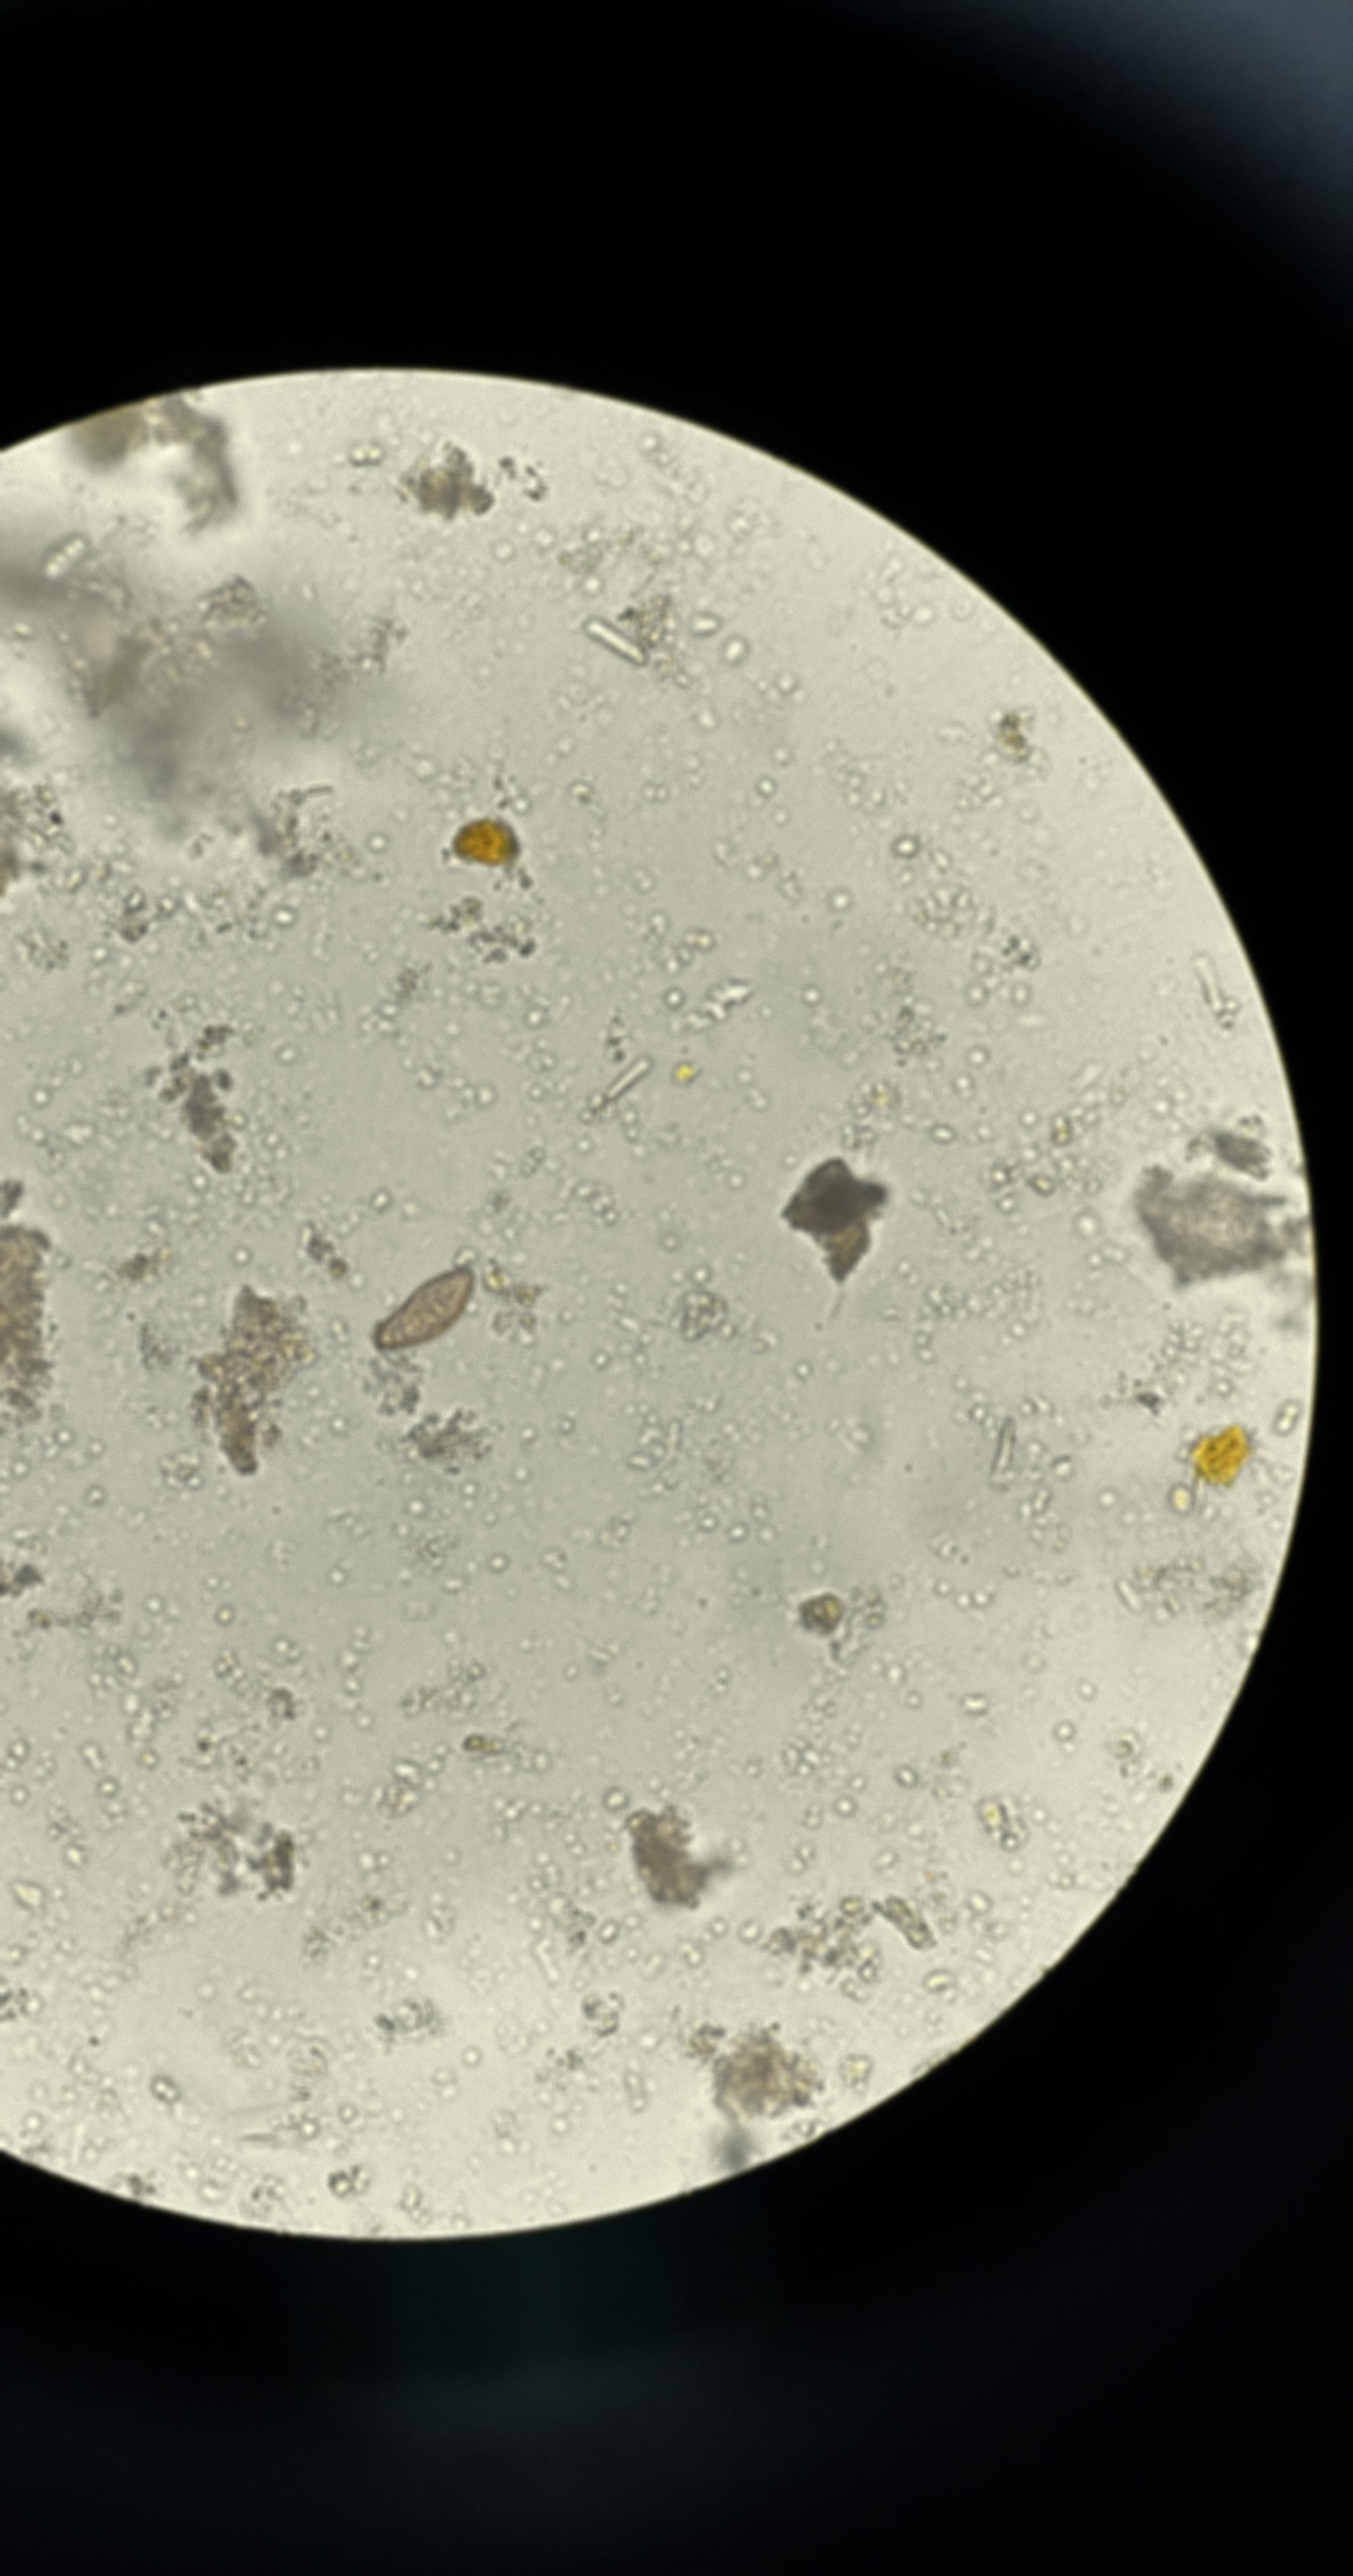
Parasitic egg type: Opisthorchis viverrine